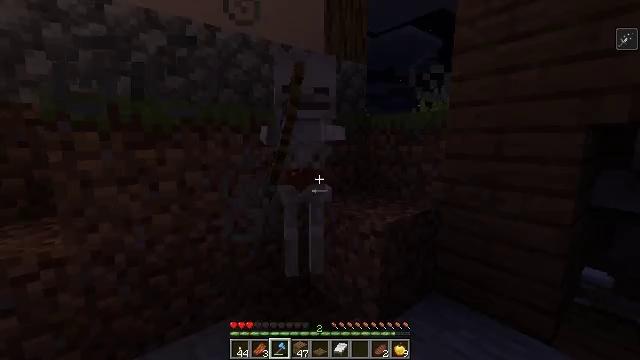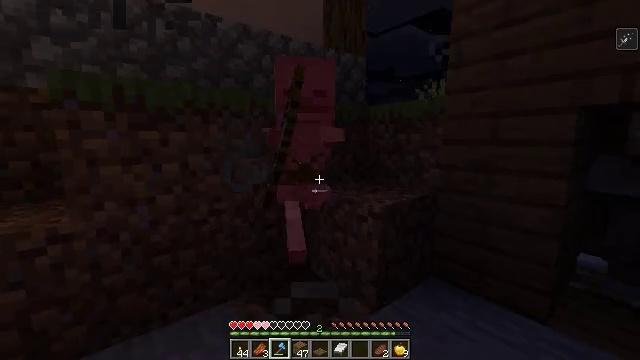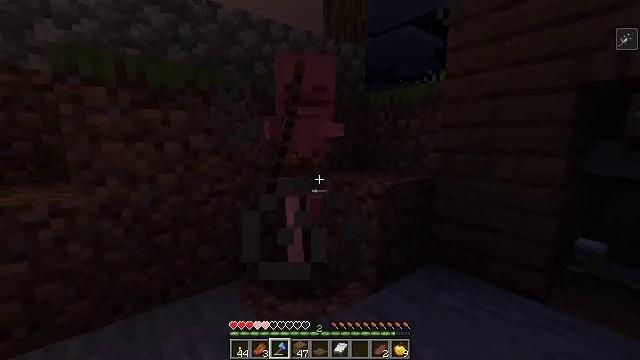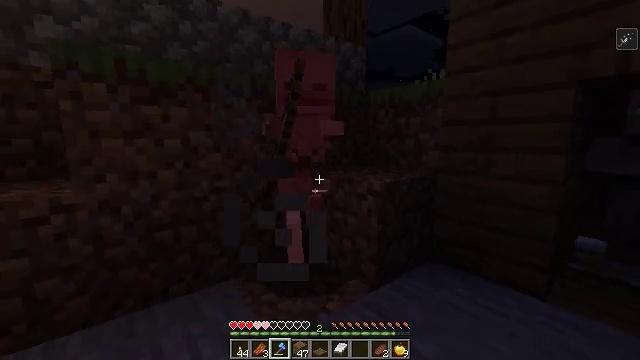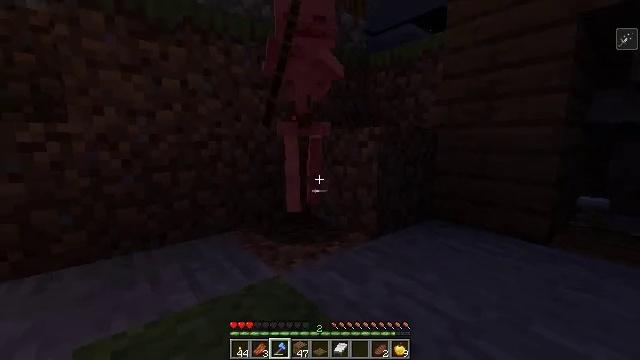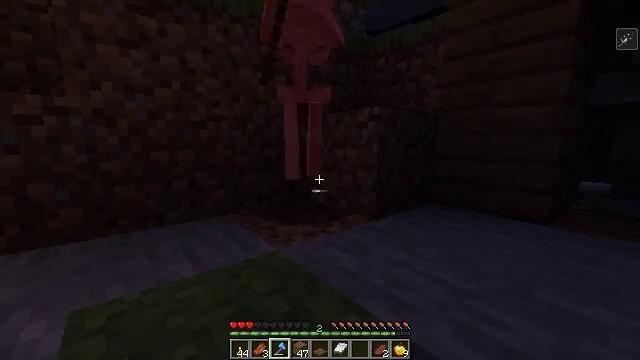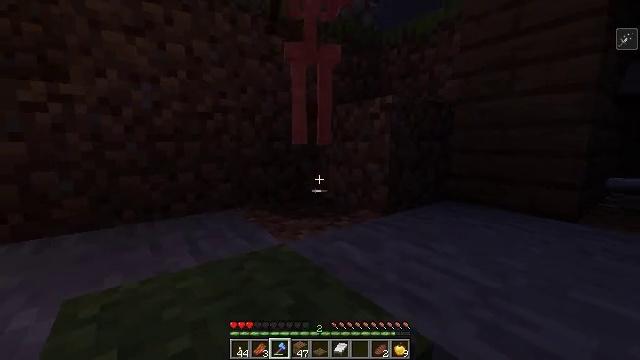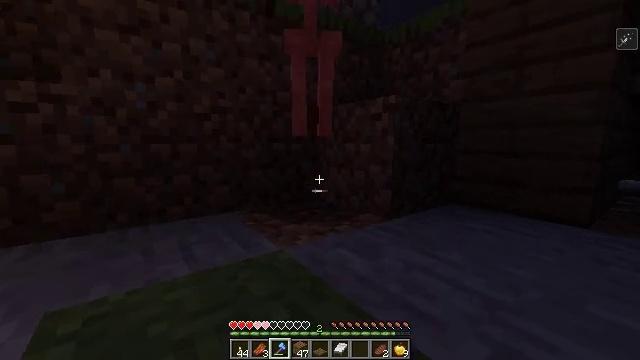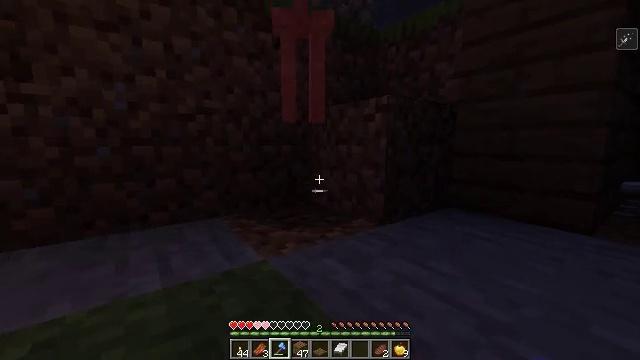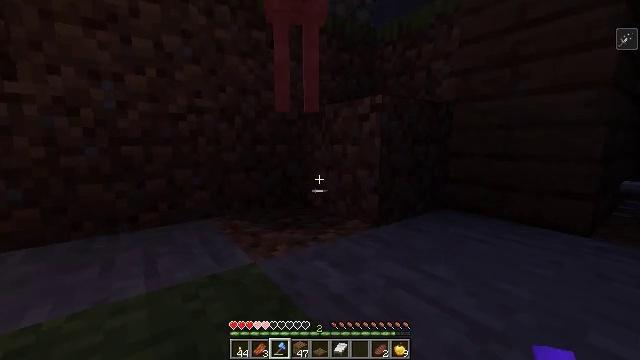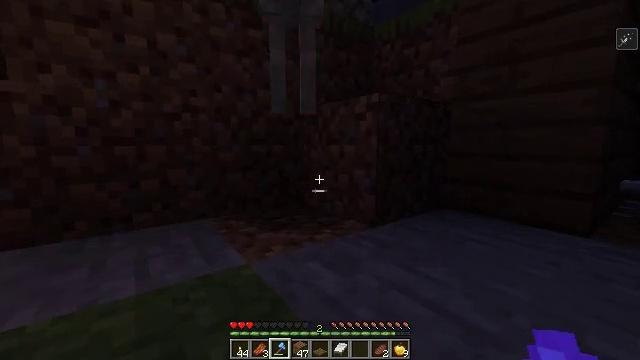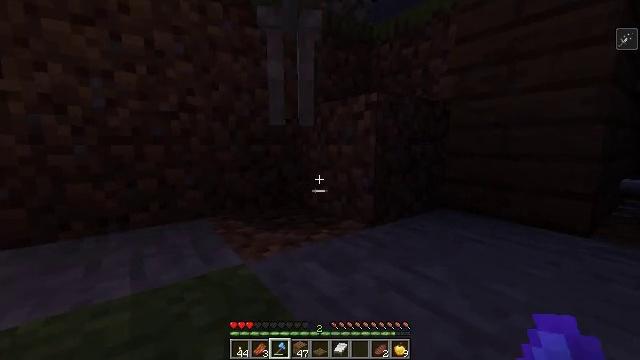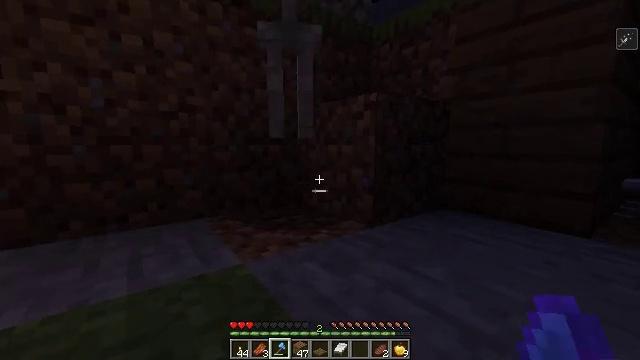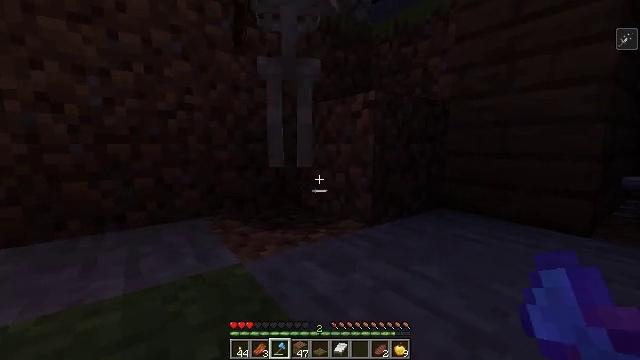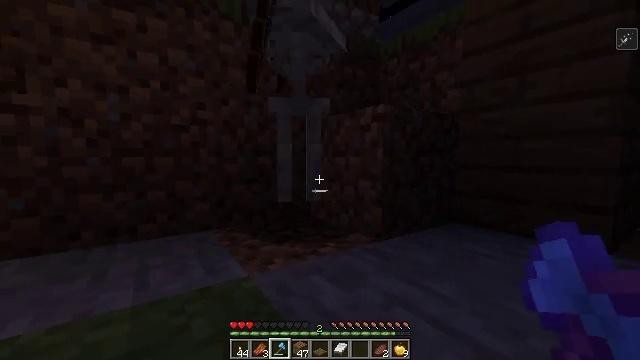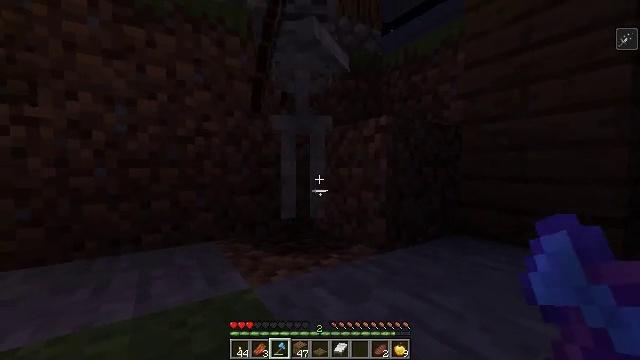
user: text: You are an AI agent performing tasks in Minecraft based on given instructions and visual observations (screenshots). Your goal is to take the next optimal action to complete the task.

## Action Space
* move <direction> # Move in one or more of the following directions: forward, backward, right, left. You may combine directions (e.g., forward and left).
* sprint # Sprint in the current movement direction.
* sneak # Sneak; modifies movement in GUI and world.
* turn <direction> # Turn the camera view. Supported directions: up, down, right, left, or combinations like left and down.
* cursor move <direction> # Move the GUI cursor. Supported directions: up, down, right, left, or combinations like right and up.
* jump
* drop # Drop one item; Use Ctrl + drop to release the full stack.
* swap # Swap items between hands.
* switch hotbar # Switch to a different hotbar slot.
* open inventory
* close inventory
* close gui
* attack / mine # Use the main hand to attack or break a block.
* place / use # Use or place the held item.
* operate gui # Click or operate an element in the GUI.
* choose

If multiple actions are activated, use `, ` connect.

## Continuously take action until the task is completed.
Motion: motion action
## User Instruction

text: Hunt the skeleton.
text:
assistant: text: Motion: no_op
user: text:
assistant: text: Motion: no_op
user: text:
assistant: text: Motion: no_op
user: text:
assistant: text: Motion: no_op
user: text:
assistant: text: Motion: move forward
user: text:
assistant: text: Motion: move forward, turn left
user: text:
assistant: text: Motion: move forward
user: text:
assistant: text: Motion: move forward
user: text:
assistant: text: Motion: no_op
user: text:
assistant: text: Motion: no_op
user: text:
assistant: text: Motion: no_op
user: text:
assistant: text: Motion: no_op
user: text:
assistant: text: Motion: no_op
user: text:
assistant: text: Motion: turn left and up
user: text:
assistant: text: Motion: turn up
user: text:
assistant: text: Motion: turn up
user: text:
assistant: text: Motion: no_op
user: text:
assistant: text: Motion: turn left and up
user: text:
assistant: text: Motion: move forward
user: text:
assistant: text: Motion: move forward, attack / mine, jump
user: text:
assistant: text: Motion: move forward, attack / mine, jump
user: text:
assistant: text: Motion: move forward, turn down, attack / mine, jump
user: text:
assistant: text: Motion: move forward, turn down, jump
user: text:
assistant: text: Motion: move forward, turn down
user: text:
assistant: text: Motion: no_op